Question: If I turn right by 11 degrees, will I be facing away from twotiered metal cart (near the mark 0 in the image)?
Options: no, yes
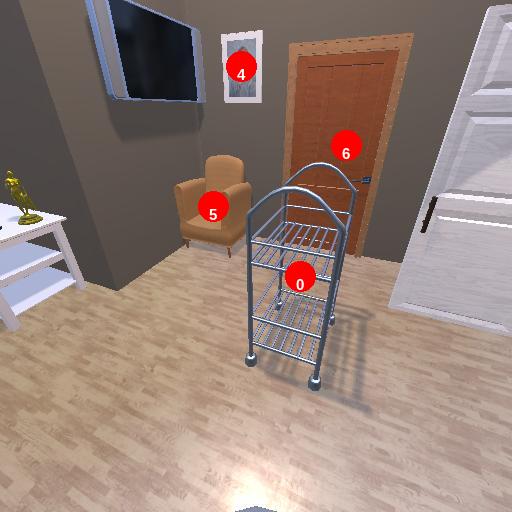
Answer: no